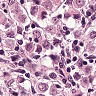
Metastatic tissue present: yes